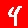
Digit: 4